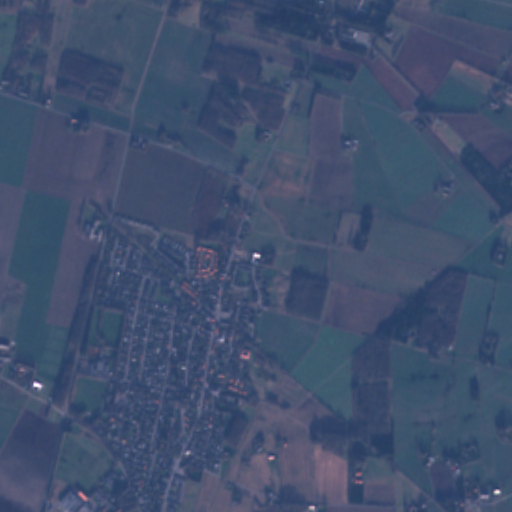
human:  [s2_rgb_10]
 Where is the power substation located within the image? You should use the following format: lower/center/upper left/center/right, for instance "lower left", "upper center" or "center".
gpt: The power substation is located in the upper left of the image.
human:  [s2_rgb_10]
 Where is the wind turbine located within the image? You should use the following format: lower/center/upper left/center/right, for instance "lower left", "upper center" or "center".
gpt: The wind turbine is located in the upper left of the image.
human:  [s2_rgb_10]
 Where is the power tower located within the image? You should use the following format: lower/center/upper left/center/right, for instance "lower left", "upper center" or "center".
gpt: There is no power tower in the image.